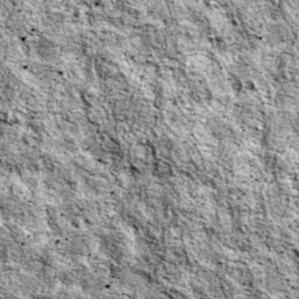
Label: non_frost